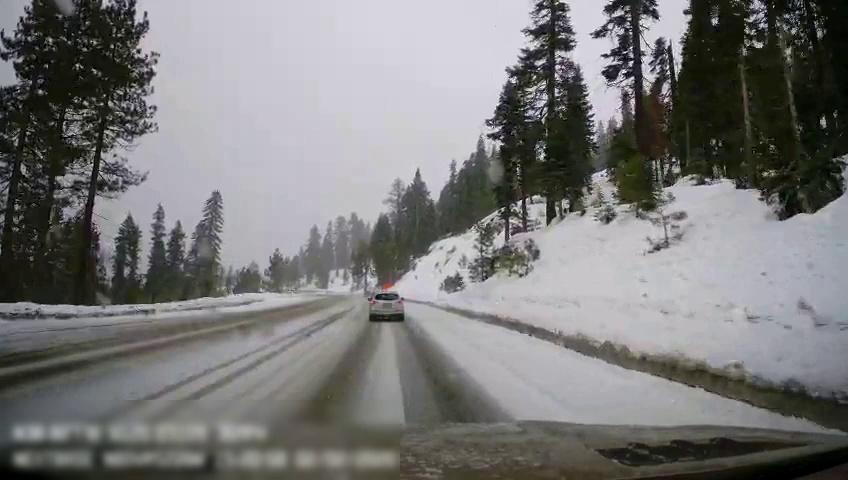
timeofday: Day
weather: Snowy
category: Drivable Space
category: Vehicles | SUV